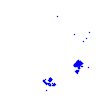
Particle: electron